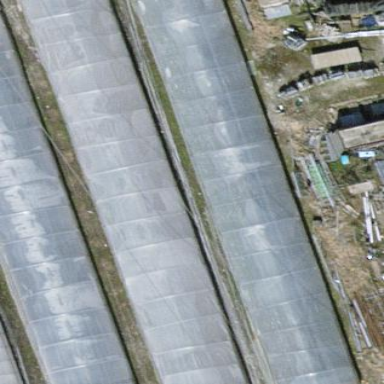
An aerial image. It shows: Greenhouse.